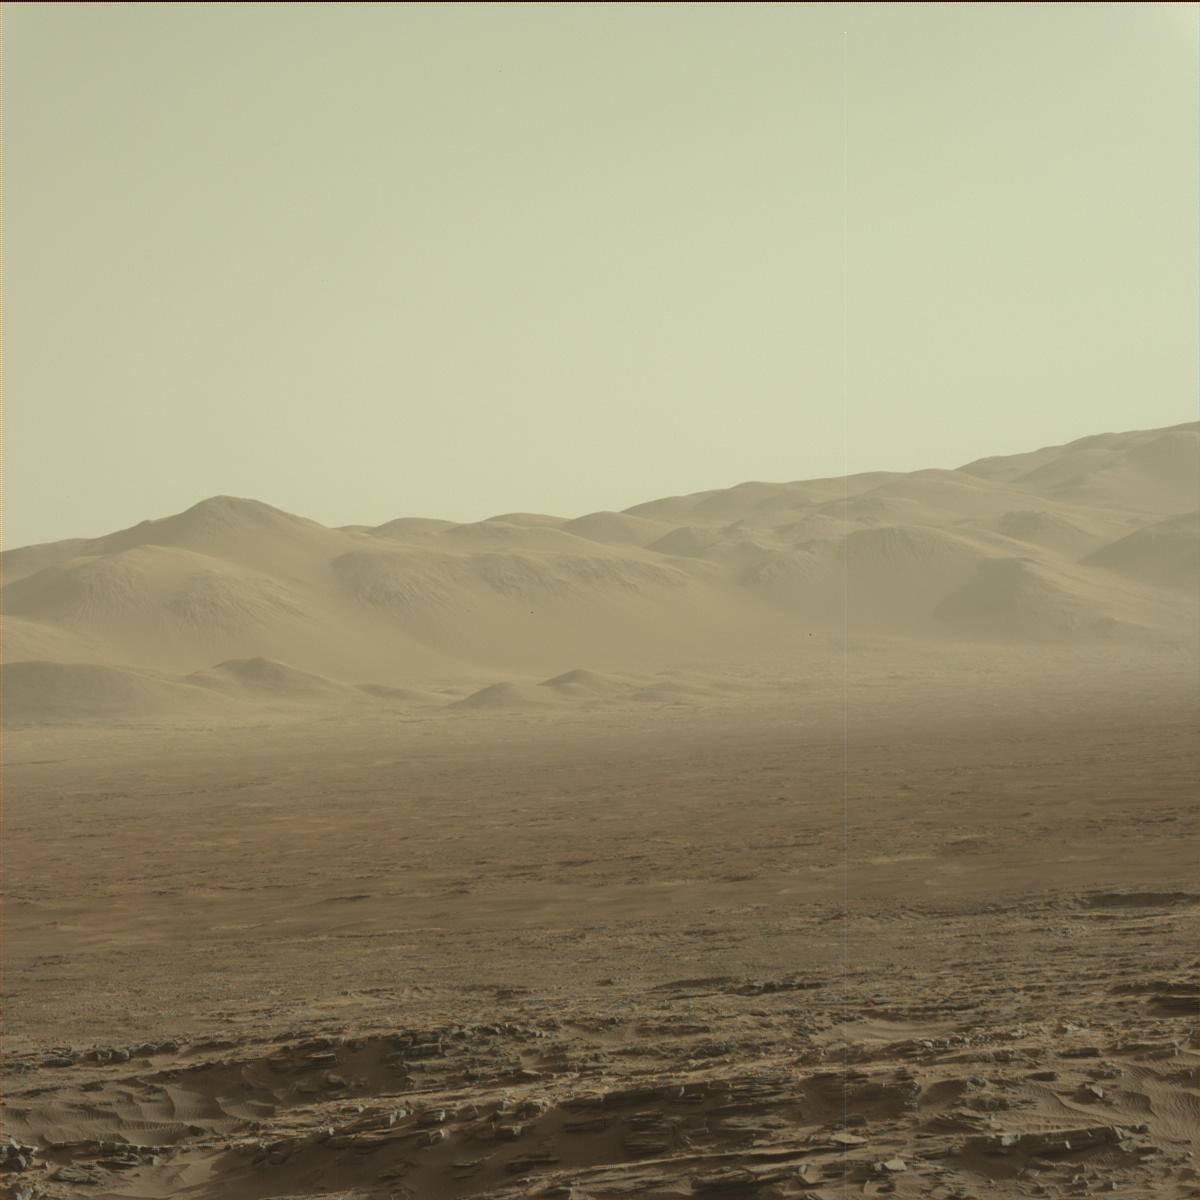
Terrain classes present: Bedrock, Ridge, Sand / Soil, Sky